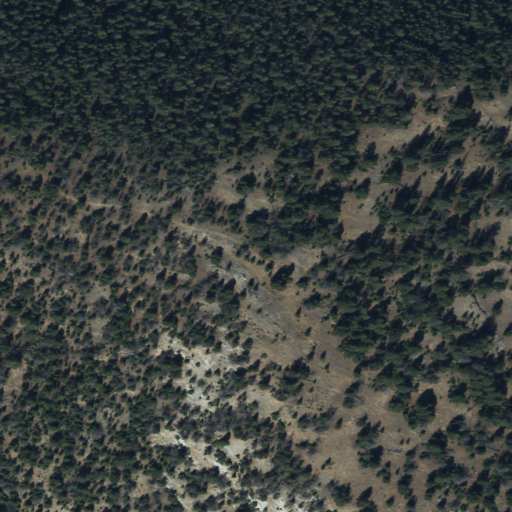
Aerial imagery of ridge(s) in Montana named Cattle Gulch Ridge containing evergreen forest and shrub